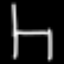
Label: chair